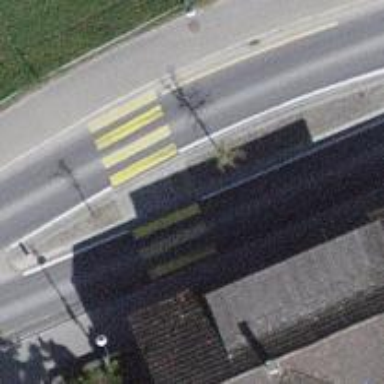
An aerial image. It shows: Asphalt road with primary highway designation. There is cycle track on the right side.